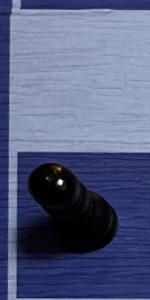
Label: Pawn_Black